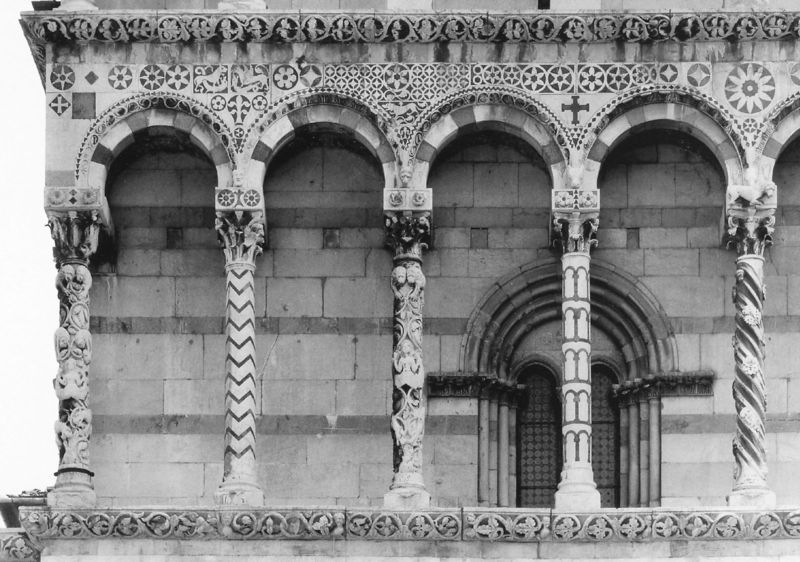
Titel: Westfassade
Standort: Lucca, S. Martino (EU - I)
Schlagwörter: blätter, wolf, blumen, köpfe, säule, säulen, tür, blüte, blüten, gebäude, hunde, tier, tiere, muster, architektur, sockel, steine, sonne, kreis, ranken, relief, bogen, pilaster, detail, inschrift, ornamente, streifen, tor, foto, fotografie, photographie, bögen, eingang, fugen, gang, arkade, kreuz, orient, schwarzweiß, nixe, kreise, kacheln, gedreht, kapitell, photo, fries, portal, sims, skulpturen, quader, sandstein, rundbögen, romanik, löwe, bänder, tpr, verzierungen, insignien, säulenordnung, seiteneingang, maurisch, figurdarstellung